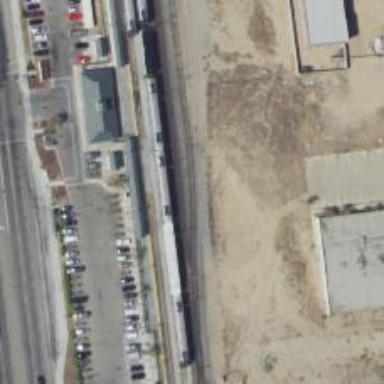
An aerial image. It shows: Railway siding with rails.